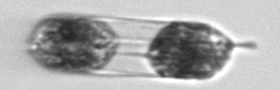
Label: Hemiaulus